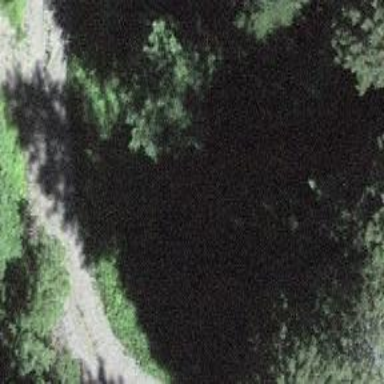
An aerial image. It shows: Culvert tunnel.